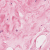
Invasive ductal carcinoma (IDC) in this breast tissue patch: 0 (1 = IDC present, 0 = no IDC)